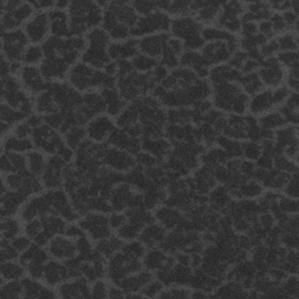
Label: frost